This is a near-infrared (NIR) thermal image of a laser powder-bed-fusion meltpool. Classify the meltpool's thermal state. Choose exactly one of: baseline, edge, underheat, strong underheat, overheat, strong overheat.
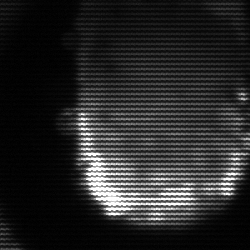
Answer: baseline